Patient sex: F
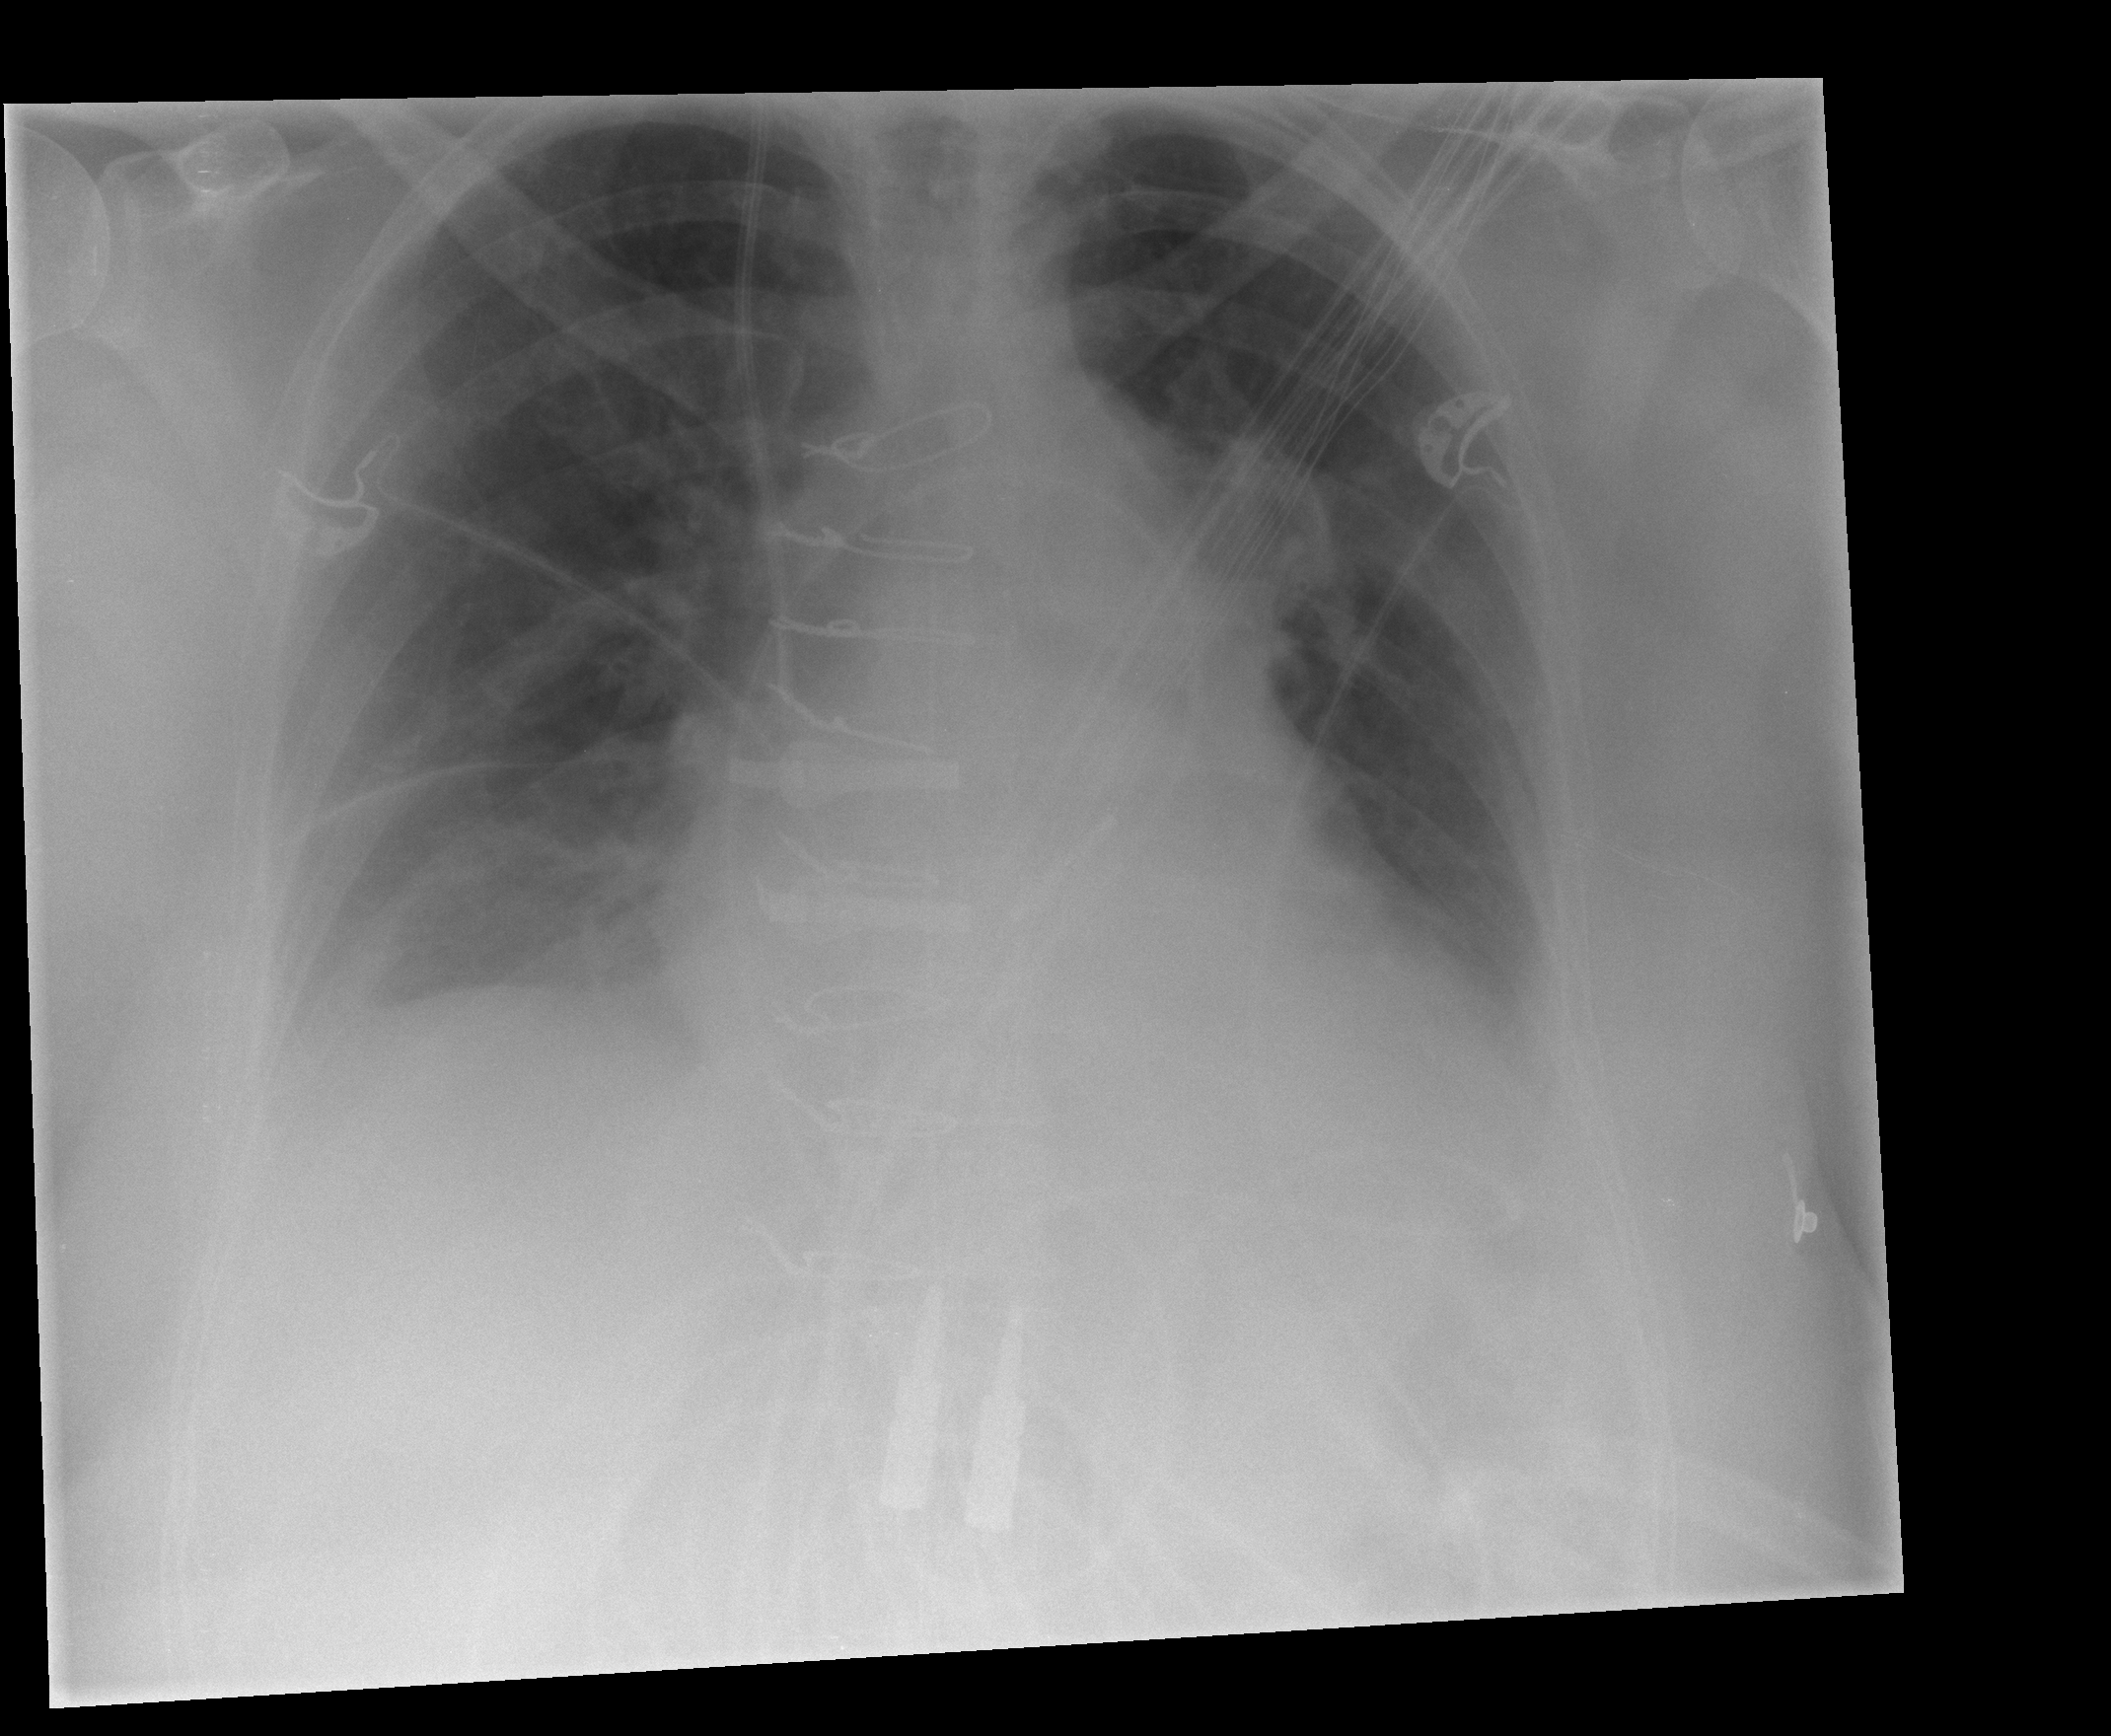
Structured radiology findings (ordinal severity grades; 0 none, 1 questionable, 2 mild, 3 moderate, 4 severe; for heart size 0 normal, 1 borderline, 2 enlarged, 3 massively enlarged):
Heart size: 0
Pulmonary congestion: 0
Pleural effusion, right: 2
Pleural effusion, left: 2
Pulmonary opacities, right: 0
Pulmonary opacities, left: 0
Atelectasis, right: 0
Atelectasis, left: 0